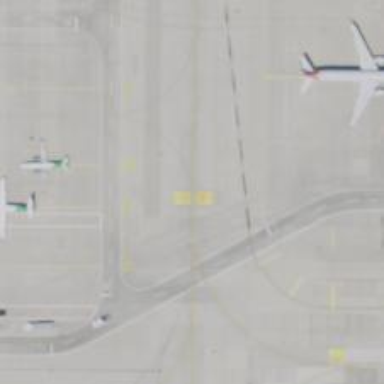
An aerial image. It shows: View of taxiway at the airport.